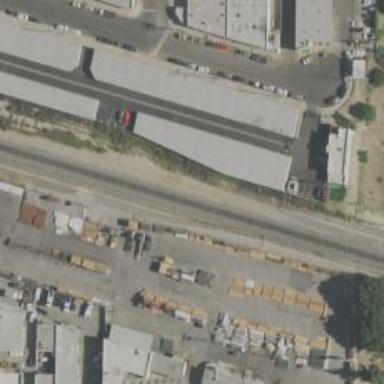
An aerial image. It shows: Rail spur service.